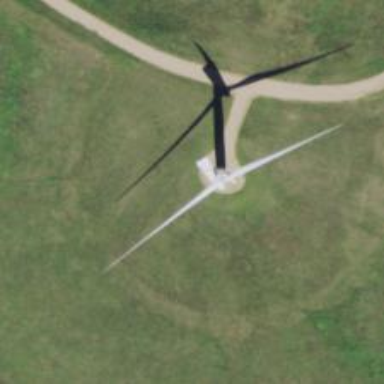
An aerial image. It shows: Wind turbine generator that utilizes wind as its source for generating electricity. It is of the horizontal axis type.